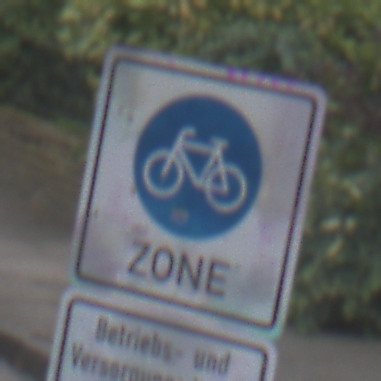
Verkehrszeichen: BeginnFahrradzone
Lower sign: BesondereFahrzeugeUndTransportgueter9
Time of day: MorningAfternoon
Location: Outdoor (Urban)
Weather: Overcast
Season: NotSpecified
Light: Natural